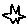
Label: star